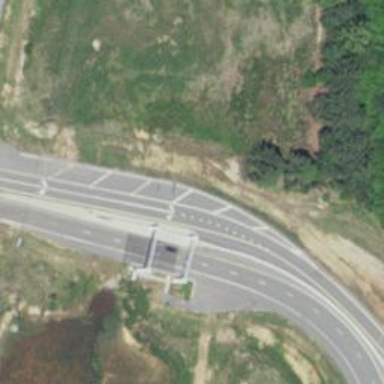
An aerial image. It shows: Toll gantry on the road.